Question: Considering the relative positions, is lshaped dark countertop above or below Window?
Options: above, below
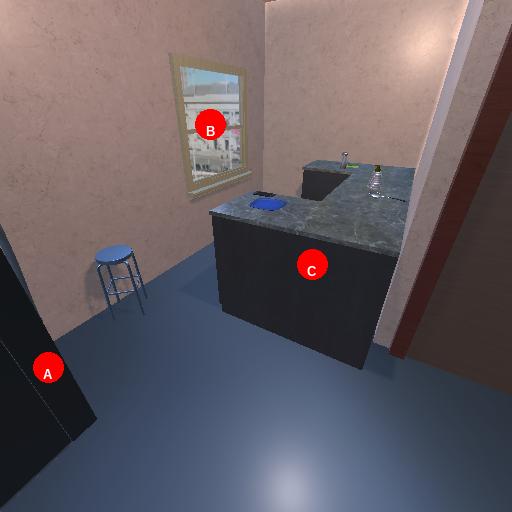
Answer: above